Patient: sex M, age 47
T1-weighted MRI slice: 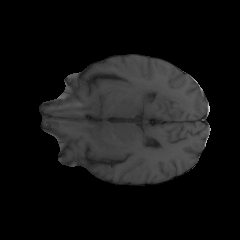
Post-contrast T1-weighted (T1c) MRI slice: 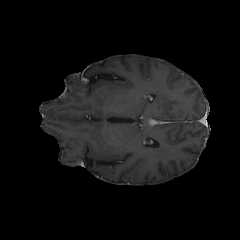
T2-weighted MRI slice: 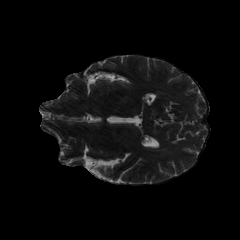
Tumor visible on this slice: yes
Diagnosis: Astrocytoma, IDH-wildtype
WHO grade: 3